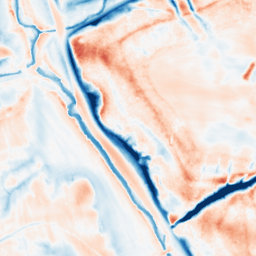
Category: multiscale
Decomposition family: dog_multiscale
Decomposition parameters: sigma_ratio: 2
n_scales: 4
base_sigma: 0.5
Upsampling method: cubic_catmull_rom
Upsampling parameters: scale: 2
Upsampling scale: 2